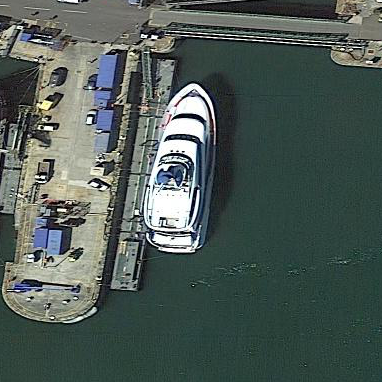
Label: civil